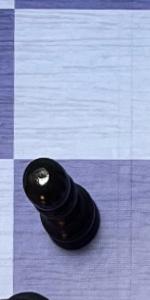
Label: Pawn_Black